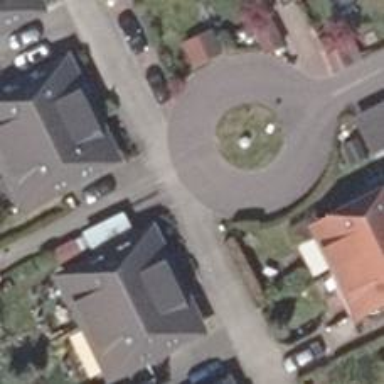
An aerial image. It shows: Asphalt road designated as living street.